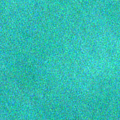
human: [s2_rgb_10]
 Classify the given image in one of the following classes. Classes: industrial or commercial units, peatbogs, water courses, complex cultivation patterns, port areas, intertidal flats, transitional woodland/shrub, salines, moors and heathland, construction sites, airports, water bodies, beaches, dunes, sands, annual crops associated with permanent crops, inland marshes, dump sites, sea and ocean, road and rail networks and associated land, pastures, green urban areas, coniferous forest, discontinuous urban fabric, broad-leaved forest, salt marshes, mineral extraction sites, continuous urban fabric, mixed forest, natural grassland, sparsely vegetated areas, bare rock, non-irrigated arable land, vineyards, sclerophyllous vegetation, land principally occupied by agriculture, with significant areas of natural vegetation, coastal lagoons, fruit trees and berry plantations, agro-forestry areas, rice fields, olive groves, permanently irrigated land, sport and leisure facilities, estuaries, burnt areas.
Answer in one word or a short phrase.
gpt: sea and ocean